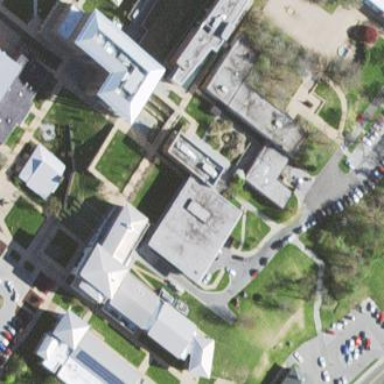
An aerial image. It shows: College building.